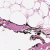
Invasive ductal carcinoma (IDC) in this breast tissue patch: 0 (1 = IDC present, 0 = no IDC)